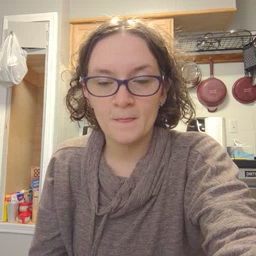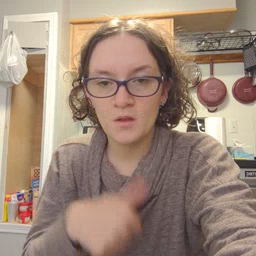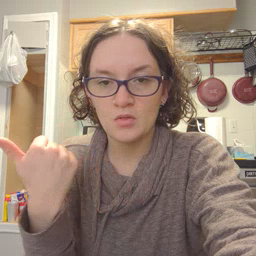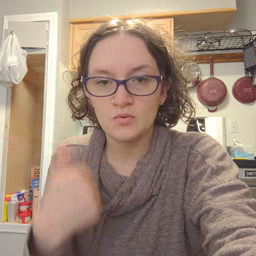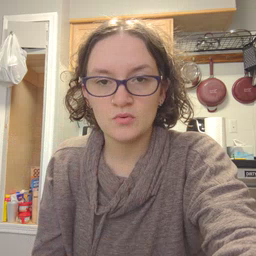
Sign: another